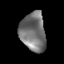
Tissue: skin
Cell type: Epithelial cells
Senescence score: 0.7479
Nuclear area (px): 964
Mean DAPI intensity: 116.686